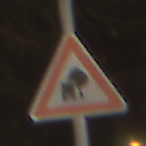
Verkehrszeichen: UnzureichendesLichtraumprofil
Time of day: Night
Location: Outdoor (Urban)
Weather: Clear
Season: NotSpecified
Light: Artificial